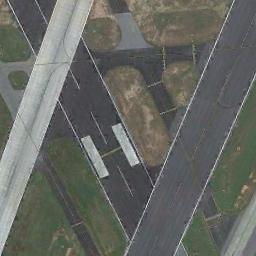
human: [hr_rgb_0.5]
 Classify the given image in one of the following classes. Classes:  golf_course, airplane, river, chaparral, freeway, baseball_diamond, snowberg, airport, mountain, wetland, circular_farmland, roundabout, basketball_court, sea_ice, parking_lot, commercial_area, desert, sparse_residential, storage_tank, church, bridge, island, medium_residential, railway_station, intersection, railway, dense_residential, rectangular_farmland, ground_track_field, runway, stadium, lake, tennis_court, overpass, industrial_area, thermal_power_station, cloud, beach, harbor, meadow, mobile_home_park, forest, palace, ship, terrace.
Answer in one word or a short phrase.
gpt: runway